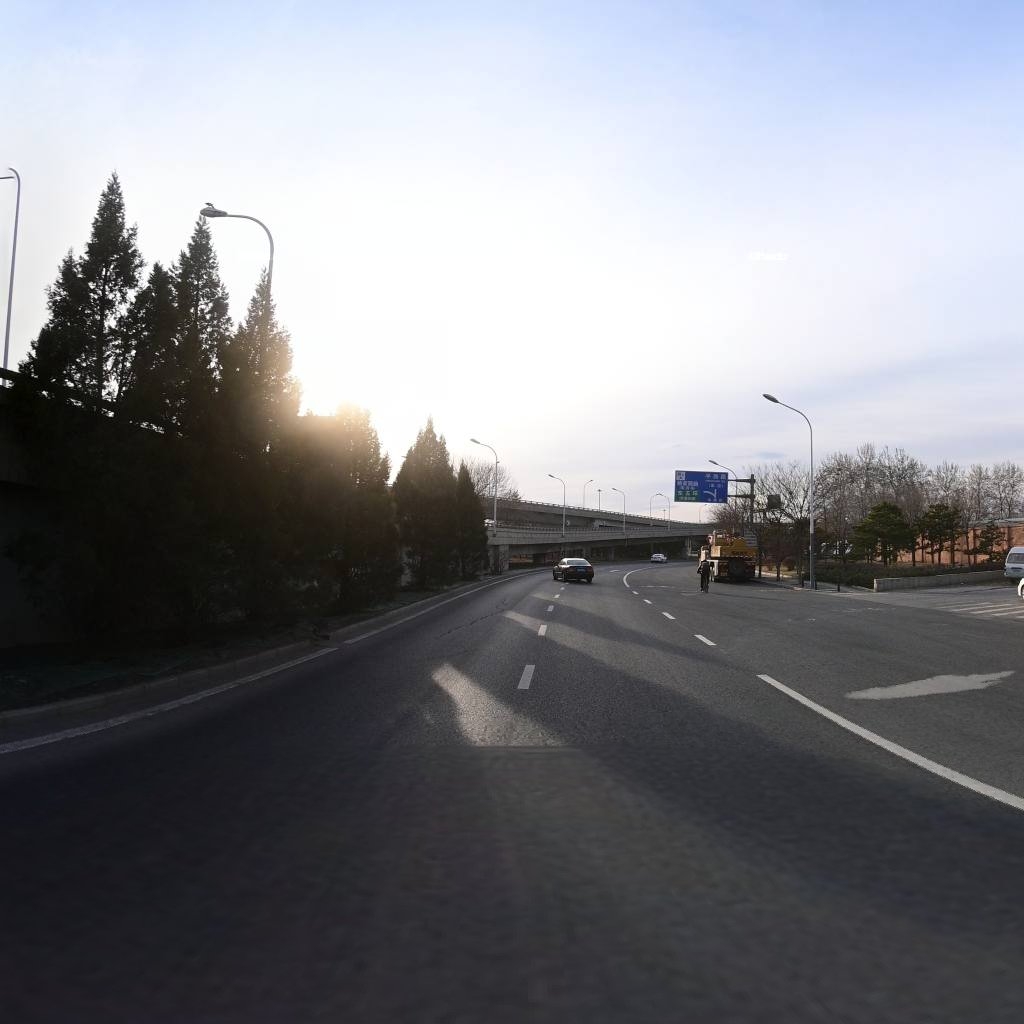
Region: Chaoyang
Road damage annotations: longitudinal crack